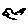
Label: bird